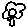
Label: flower